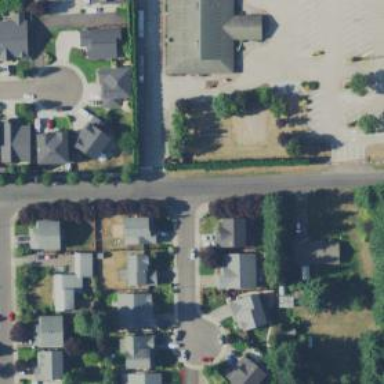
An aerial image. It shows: Residential road with sidewalk on the left.